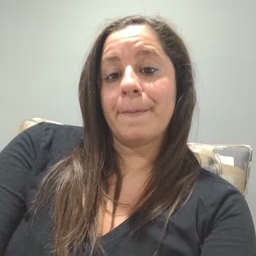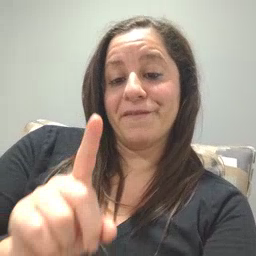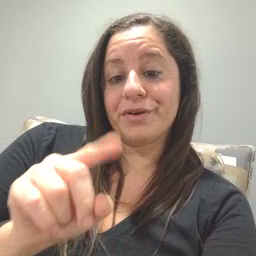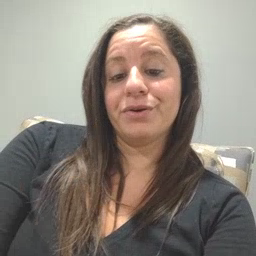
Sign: finger